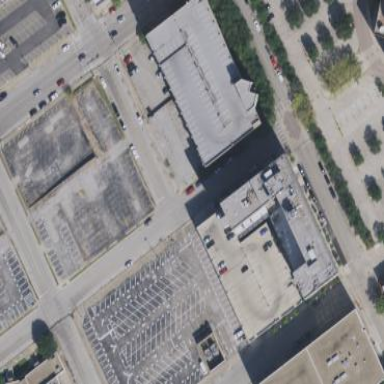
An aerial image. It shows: Multi-storey parking building.